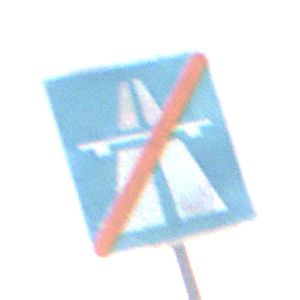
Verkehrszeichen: EndeAutbahn
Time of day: SunriseSunset
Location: Outdoor (Nature)
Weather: PartlyCloudy
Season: NotSpecified
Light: Natural